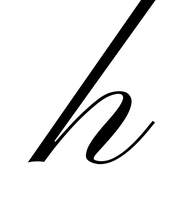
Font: PinyonScript-Regular